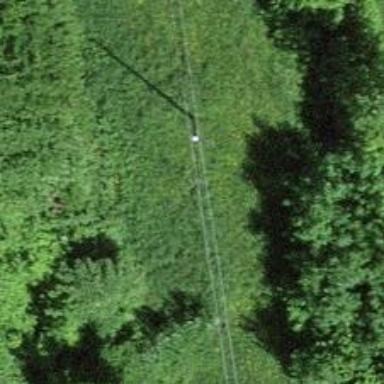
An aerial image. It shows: Minor power line.